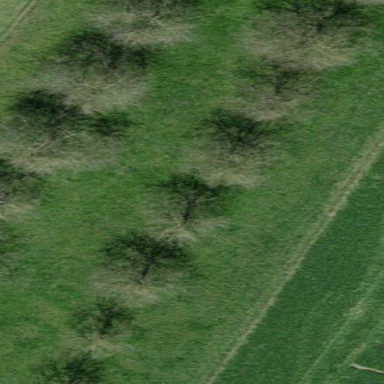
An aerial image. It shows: Orchard.